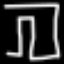
Label: pants